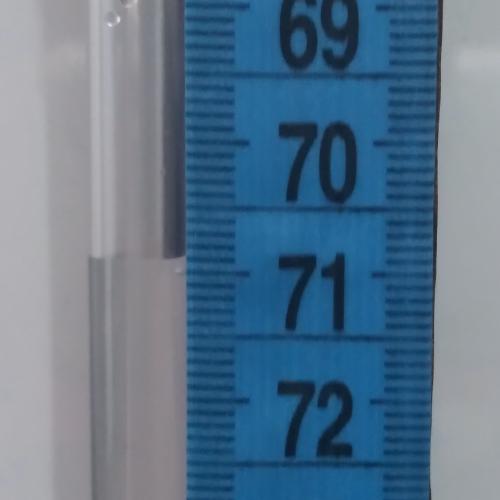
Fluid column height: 70.9 cm